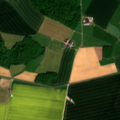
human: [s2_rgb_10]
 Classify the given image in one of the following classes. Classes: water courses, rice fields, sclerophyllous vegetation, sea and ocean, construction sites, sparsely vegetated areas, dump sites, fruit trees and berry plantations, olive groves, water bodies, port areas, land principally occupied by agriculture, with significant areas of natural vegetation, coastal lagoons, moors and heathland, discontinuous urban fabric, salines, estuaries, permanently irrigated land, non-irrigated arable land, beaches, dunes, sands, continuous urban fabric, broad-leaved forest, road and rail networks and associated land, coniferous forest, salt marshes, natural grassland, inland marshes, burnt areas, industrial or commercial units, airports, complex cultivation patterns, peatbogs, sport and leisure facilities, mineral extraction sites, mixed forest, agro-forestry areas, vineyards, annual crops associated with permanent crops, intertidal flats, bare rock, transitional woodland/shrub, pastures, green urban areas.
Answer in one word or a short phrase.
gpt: non-irrigated arable land, pastures, complex cultivation patterns, land principally occupied by agriculture, with significant areas of natural vegetation, broad-leaved forest